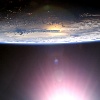
Label: sunburn